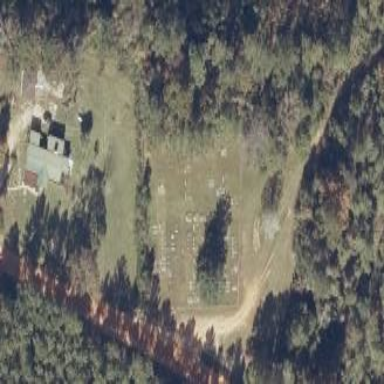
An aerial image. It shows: Cemetery.